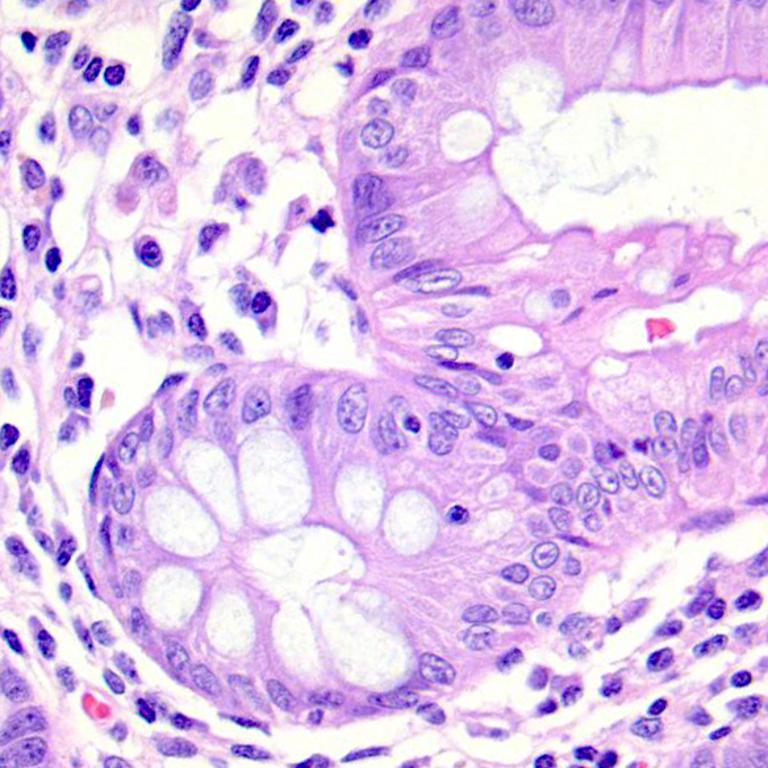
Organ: colon
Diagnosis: benign